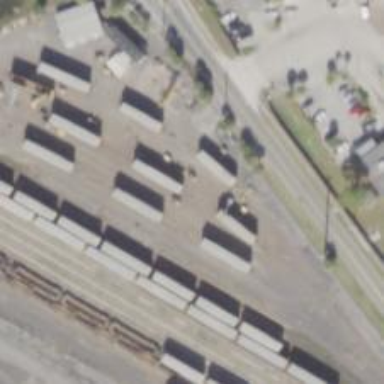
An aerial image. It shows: Rail spur service.